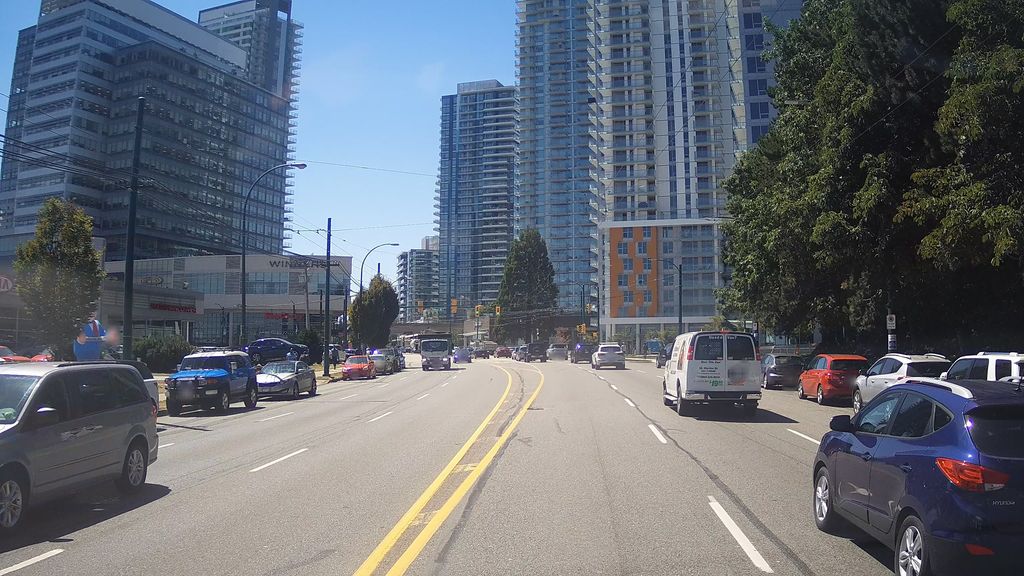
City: vancouver